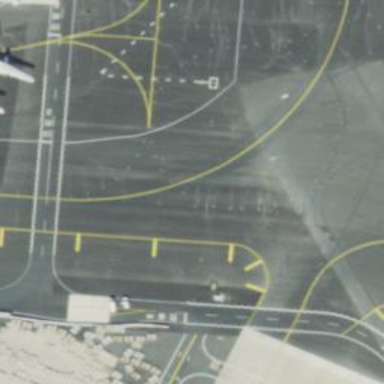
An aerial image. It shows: View of taxiway at the airport.